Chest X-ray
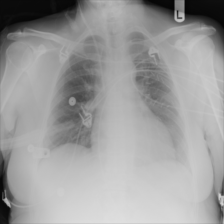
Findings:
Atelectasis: negative
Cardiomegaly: negative
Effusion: negative
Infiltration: negative
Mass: negative
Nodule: negative
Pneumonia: negative
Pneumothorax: negative
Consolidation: negative
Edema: negative
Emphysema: negative
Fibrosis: negative
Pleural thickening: negative
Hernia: negative